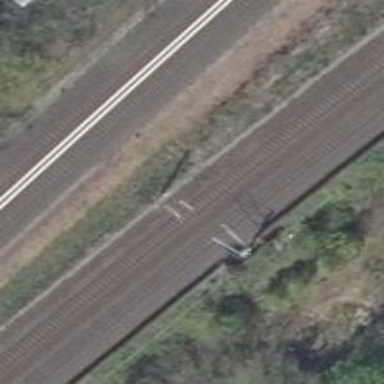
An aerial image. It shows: Milestone along the railway track with catenary mast.